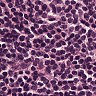
Metastatic tissue present: no